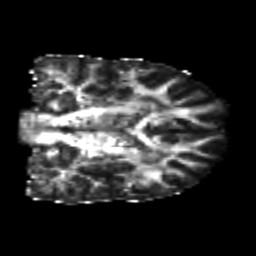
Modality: FA
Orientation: coronal
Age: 23
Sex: male
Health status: healthy
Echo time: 0.074 s